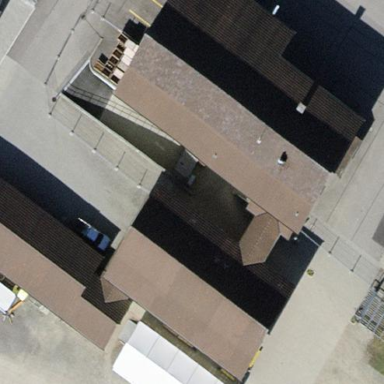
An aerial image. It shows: Industrial building with gabled roof.